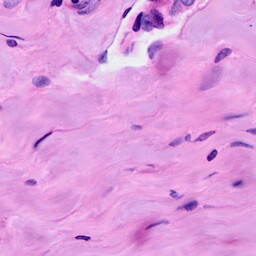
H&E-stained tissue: Breast